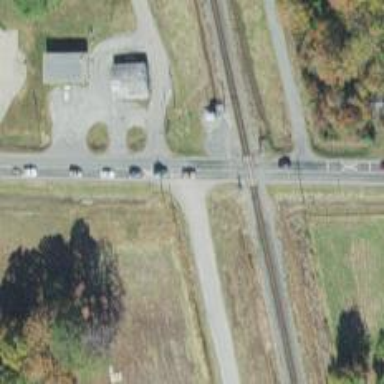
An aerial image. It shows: Level crossing along the railway.